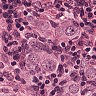
Metastatic tissue present: yes